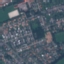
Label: Residential